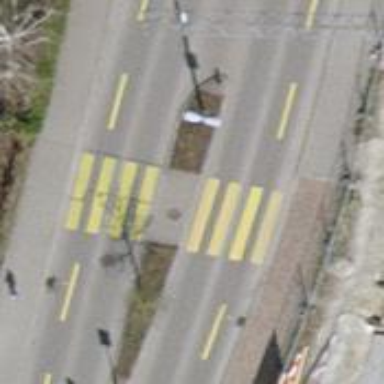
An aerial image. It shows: Uncontrolled crossing with pedestrian island.